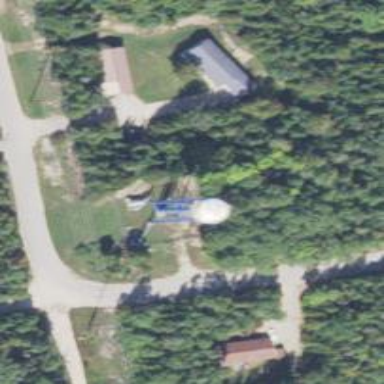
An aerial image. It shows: Water tower that is man-made.